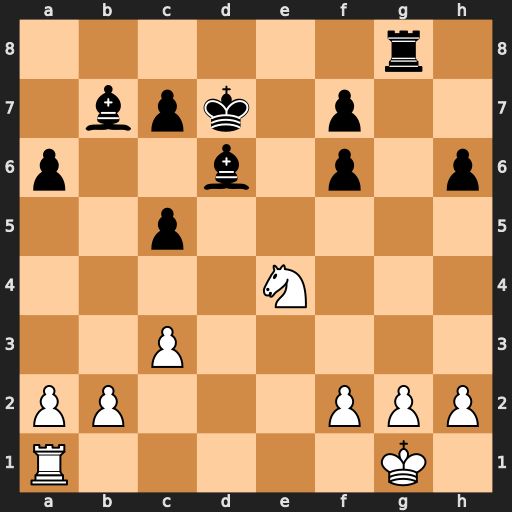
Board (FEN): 6r1/1bpk1p2/p2b1p1p/2p5/4N3/2P5/PP3PPP/R5K1
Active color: w
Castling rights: -
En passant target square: -
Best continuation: Nxf6+ Ke6 Nxg8